Field crop: maize
Growth stage: 2
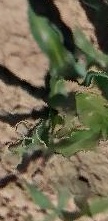
Species: maize